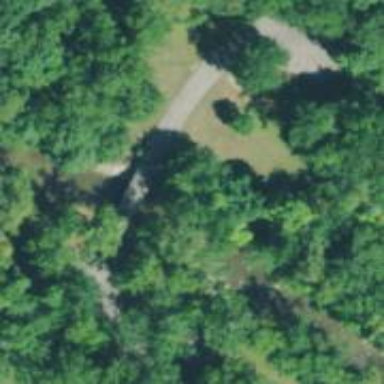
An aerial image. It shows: Covered bridge over service road.